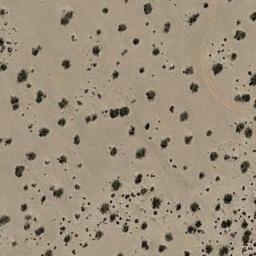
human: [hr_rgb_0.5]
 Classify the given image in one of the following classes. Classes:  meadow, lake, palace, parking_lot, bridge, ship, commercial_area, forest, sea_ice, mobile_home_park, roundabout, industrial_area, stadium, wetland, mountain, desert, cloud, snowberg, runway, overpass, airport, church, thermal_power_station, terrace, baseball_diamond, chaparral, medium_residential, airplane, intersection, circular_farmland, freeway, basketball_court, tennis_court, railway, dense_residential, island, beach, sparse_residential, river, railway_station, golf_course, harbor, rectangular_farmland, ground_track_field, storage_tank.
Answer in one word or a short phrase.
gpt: chaparral